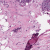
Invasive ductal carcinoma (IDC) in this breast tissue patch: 1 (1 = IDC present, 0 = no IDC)